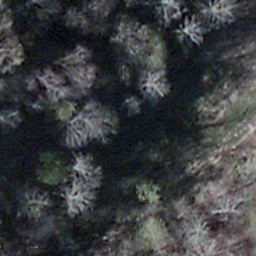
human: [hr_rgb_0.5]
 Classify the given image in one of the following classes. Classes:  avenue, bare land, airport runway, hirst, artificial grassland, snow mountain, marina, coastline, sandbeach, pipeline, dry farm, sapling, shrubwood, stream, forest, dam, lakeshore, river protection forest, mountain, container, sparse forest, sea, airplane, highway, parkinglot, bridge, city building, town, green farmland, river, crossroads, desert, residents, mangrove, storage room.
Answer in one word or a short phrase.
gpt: shrubwood